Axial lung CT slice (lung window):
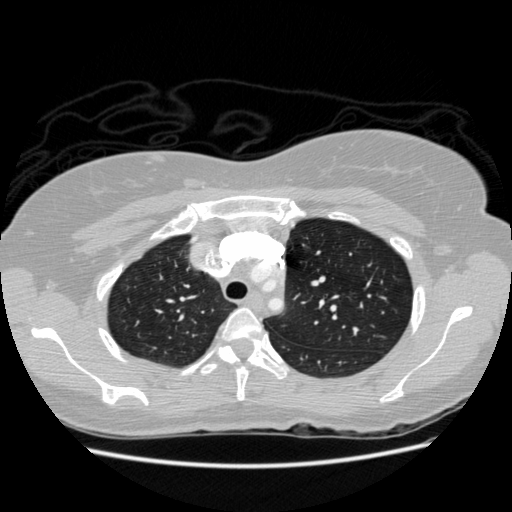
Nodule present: no